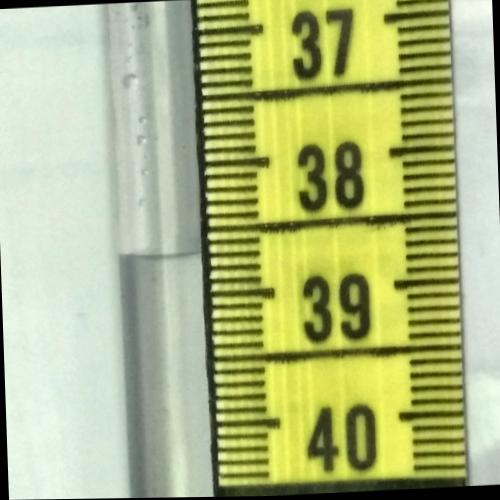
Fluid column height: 38.7 cm